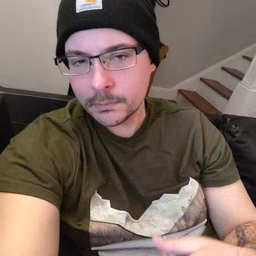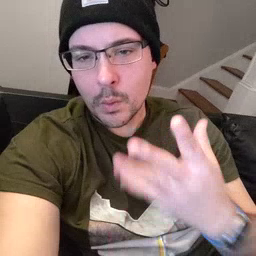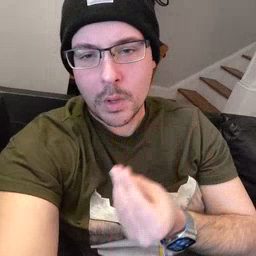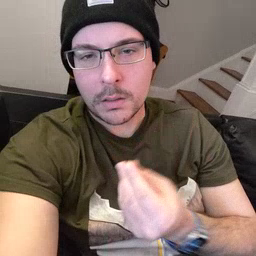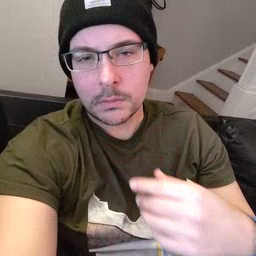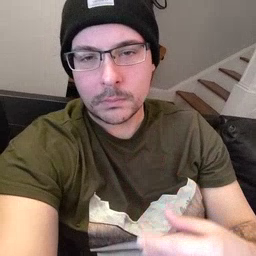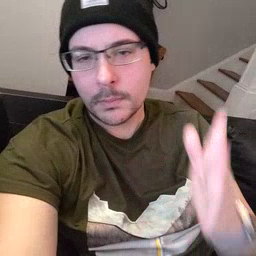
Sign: wet